Question: I am learning pygame module by developing a platform game.
I am taking inspiration from this Youtube video and channel
- <URL>
### Jumping behavior & problem
I can handle the fact that the cannot jump if it is not laying on a platform.
But I figured out that when I press the left or right key and the jump than what it should be.
I have a class 'Game' which handle the main game loop and two other sprite classes 'Player' and 'Platform'.
### class Game
In the class 'Game' I have a method 'update' in which I am checking the collision between and .
'''
class Game:
# game main loop
def __init__(self):
# ...
self.hits = None
# ...
def update(self):
# update all sprites in the sprites group
self.all_sprites.update(self.all_events, self.hits)
# check collision between player and platforms
self.hits = pygame.sprite.spritecollide(self.player, self.platforms, False)
if self.hits:
self.player.rect.bottom = self.hits[0].rect.top
'''
### class Player
In the class 'Player' I am then using the list of collision and jump only if player is in collision with platforms:
'''
class Player(pygame.sprite.Sprite):
# player class
def __init__(self):
#...
def update(self, events, hits):
keystate = pygame.key.get_pressed()
self.move_player(keystate)
self.apply_gravity()
self.jump(keystate, events, hits)
def jump(keystate, events, hits):
for event in events:
if event.type == pygame.KEYDOWN:
if keystate[KEYS[self.player_data["jump"]]] and hits:
self.rect.y -= self.player_data["jumpPower"]
'''
You can find the <URL>.
I captured this issue on the <URL>:
-
Do you have an idea how to solve this strange behavior ?
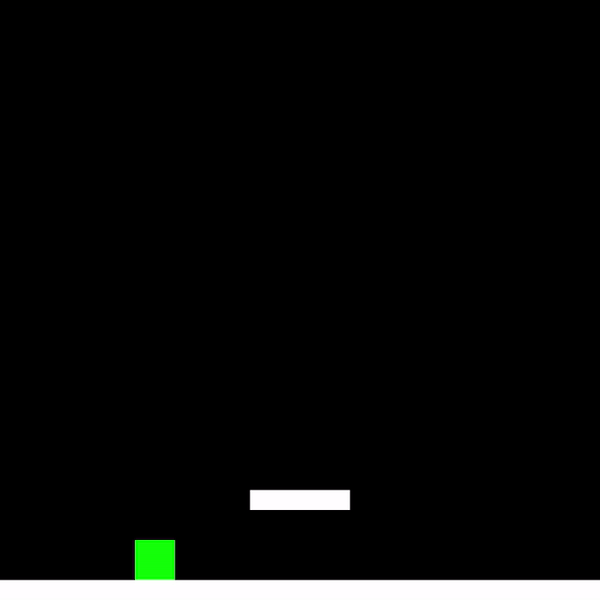
Answer: The issue is that in your 'jump' method, you don't check whether or not the player pressed the :
'event.key == KEYS[self.player_data["jump"]]'
But what if button was pressed and the is being held down ?! This means that if you manage to press two buttons on the same frame, you subtract from your position twice.
To fix, check whether the event is the :
'''
def jump(keystate, events, hits):
for event in events:
if event.type == pygame.KEYDOWN:
if event.key == KEYS[self.player_data["jump"]] and hits:
self.rect.y -= self.player_data["jumpPower"]
'''